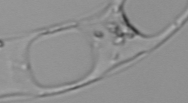
Label: Eucampia